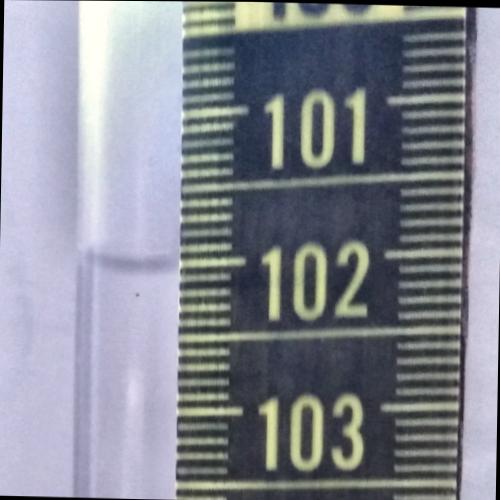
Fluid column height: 102.0 cm